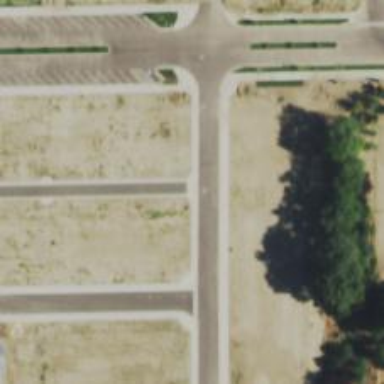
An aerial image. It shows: Alley classified as service road.